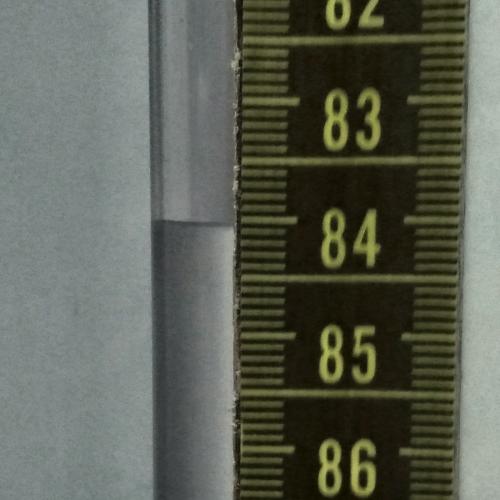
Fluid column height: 84.0 cm